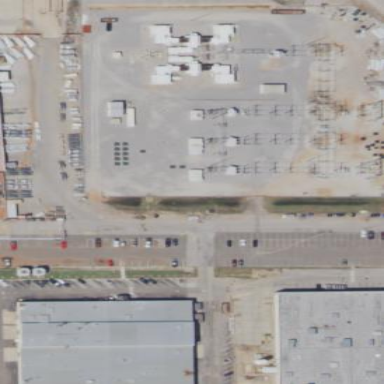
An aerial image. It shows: Power substation.